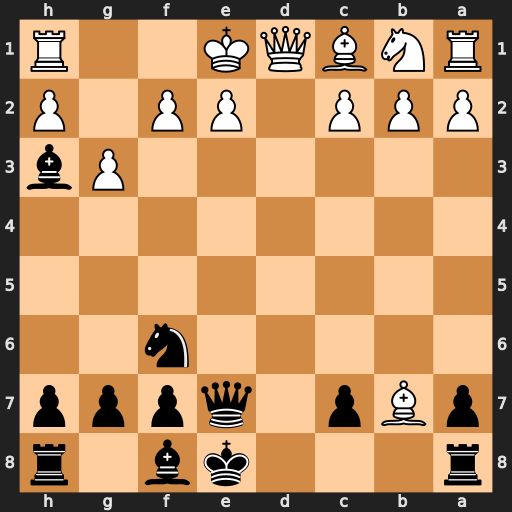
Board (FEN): r3kb1r/pBp1qppp/5n2/8/8/6Pb/PPP1PP1P/RNBQK2R
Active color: b
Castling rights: KQkq
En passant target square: -
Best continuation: Qb4+ Qd2 Qxb7